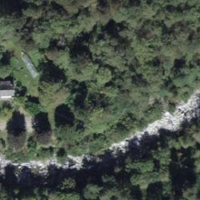
EUNIS habitat code: 41
Species observed at this site:
Motacilla cinerea